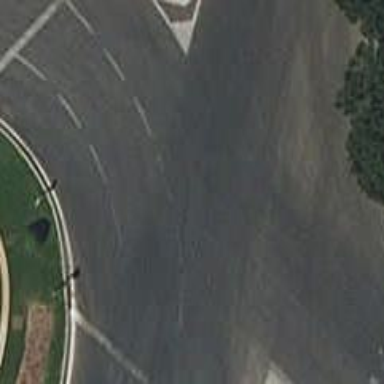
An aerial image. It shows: Tertiary road with asphalt surface. The road leads to circular junction.